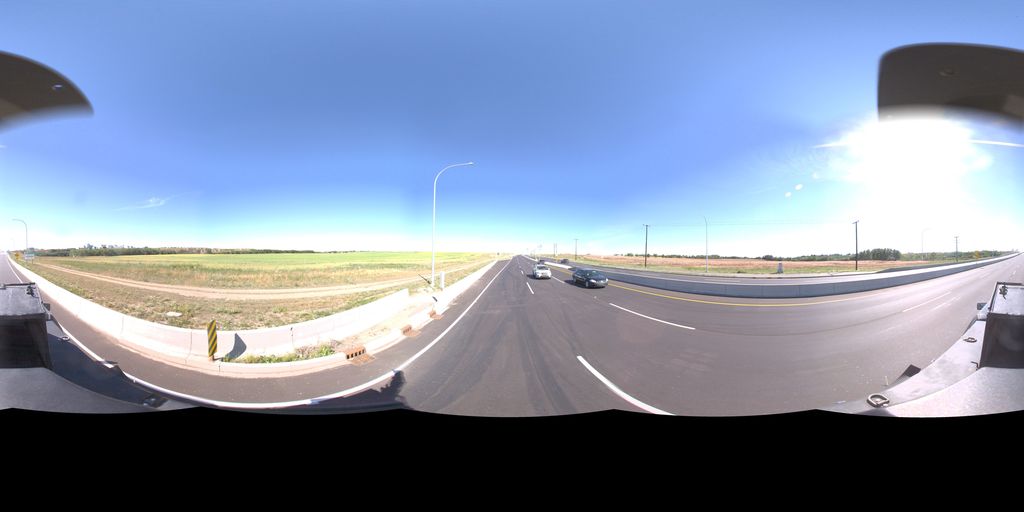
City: saskatoon